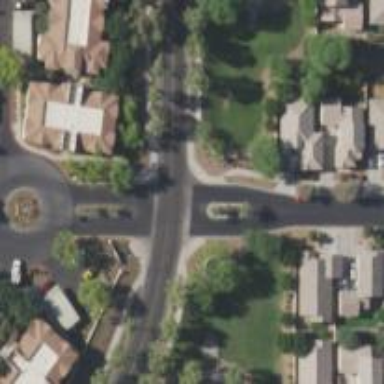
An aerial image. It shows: Residential road with asphalt surface and sidewalk on the left side.